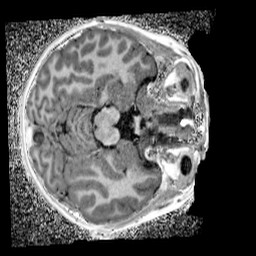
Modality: UNIT1_denoised
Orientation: axial
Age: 9
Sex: male
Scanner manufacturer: siemens
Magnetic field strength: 3 T
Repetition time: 4 s
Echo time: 0.00299 s